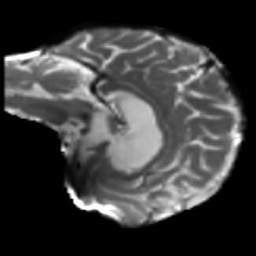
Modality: T2w
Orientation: sagittal
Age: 63
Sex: female
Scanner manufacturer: siemens
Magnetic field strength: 3 T
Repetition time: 5.25 s
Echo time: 0.08 s